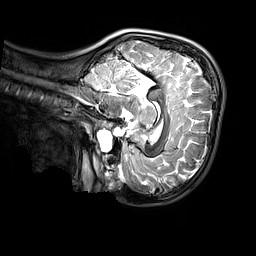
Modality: T2w
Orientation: sagittal
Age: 11
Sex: male
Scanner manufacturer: siemens
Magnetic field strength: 3 T
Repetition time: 3.2 s
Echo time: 0.408 s